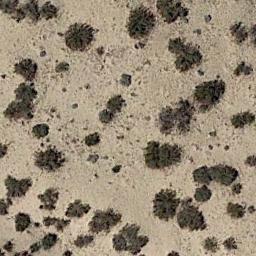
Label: chaparral